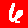
Digit: 6